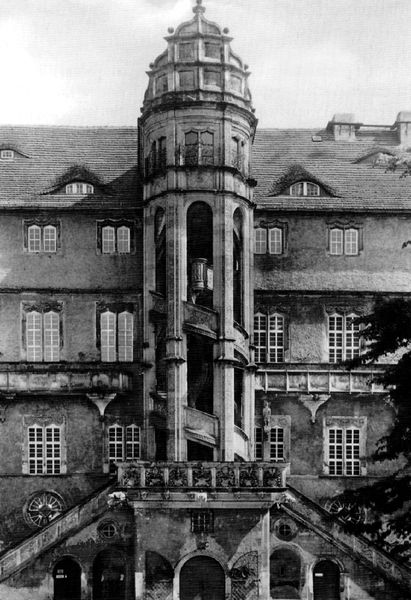
Titel: Torgau, Schloss Hartenfels, Wendelstein
Künstler: Conrad Krebs
Standort: Torgau (EU - D - Sachsen)
Schlagwörter: baum, himmel, weiß, wolken, bäume, ausschnitt, fenster, grau, pfeiler, schwarz, säulen, dach, gebäude, haus, schloss, architektur, brüstung, busch, renaissance, schornstein, turm, balkon, bogen, fassade, giebel, mauer, schornsteine, kuppel, treppe, detail, stufen, tor, foto, bögen, eingang, offen, fensterrahmen, sprossen, türmchen, rundfenster, balustrade, schwarzweiss, sandstein, rosette, mansarde, treppenhaus, freitreppe, gaube, wendeltreppe, treppenturm, treppenaufgang, gaupe, turmtreppe, masarddach, reitertreppe